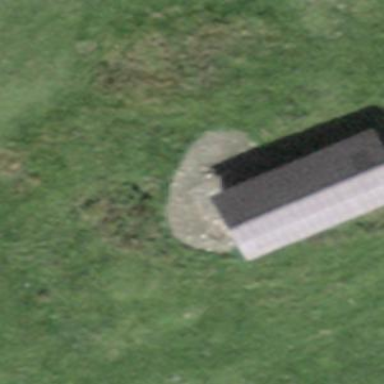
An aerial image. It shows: Farm auxiliary building.